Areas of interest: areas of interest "Amusement Park"
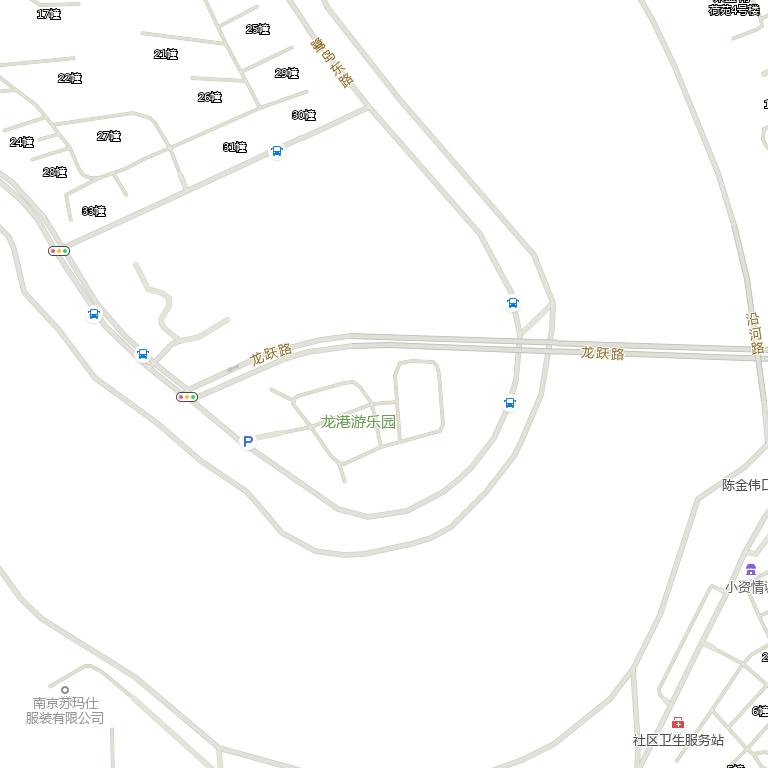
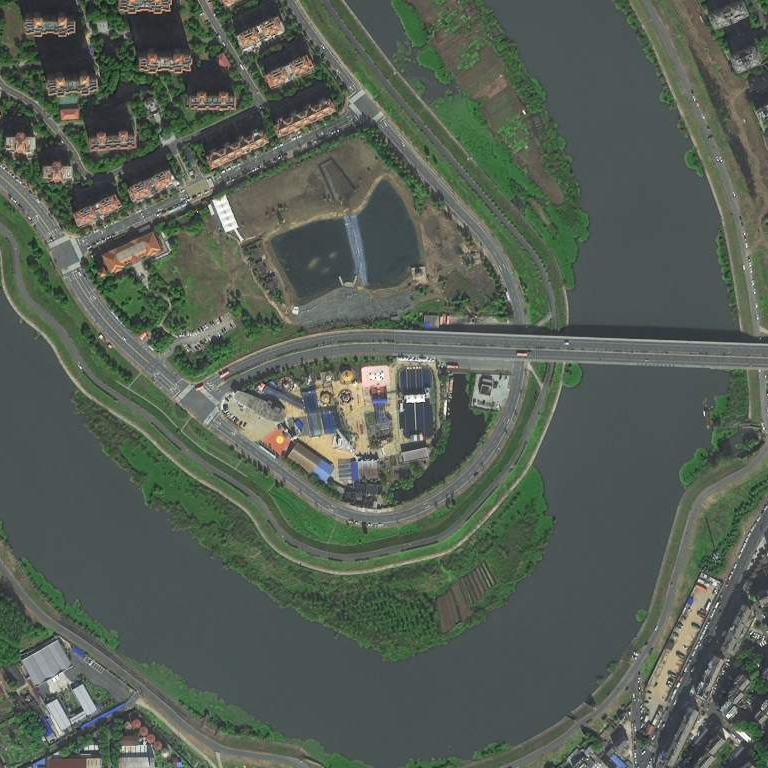